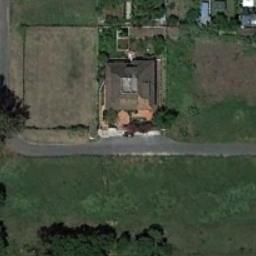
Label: sparse_residential